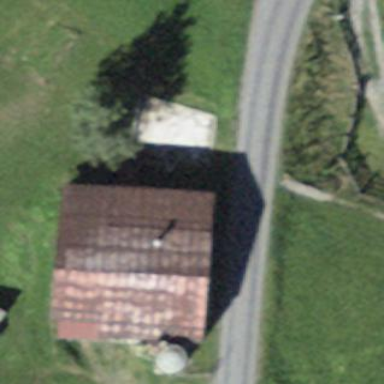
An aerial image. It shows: Farm auxiliary building.